【题型】选择题　【知识点】立体几何　【难度】medium
如图，在直三棱柱 $ABC - A_1B_1C_1$ 中，$\angle ACB = 90^\circ$，$AC=6$，$BC=CC_1=\sqrt{2}$，$P$ 是直线 $BC_1$ 上一动点，则 $A_1P+PC$ 的最小值是（ \quad ）

A. $5\sqrt{2}$ \qquad\qquad B. $6+\sqrt{2}$ \qquad\qquad C. $10\sqrt{2}$ \qquad\qquad D. $12+2\sqrt{2}$
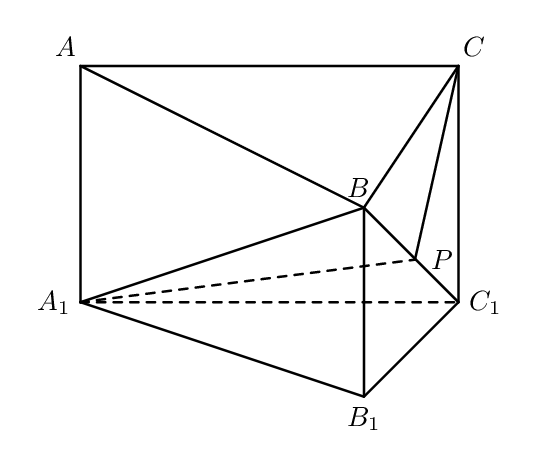
【解答】
【答案】 A

【分析】 将平面 $A_1BC_1$ 和平面 $BCC_1$ 铺平后转化成平面上的问题，再利用余弦定理即可求解.

【详解】 $\because A_1P$ 在平面 $A_1BC_1$ 内，$PC$ 在平面 $BCC_1$ 内，将两个平面铺平后转化成平面上的问题解决，如图：

则 $A_1P+PC$ 的最小值就是平面四边形 $A_1BCC_1$ 内 $A_1C$ 的长，

$\because$ 在直三棱柱 $ABC - A_1B_1C_1$ 中，$CC_1 \perp$ 平面 $A_1B_1C_1$，$A_1C_1 \subset$ 平面 $A_1B_1C_1$，

$\therefore CC_1 \perp A_1C_1$，

$\because \angle ACB = 90^\circ$，$\therefore \angle A_1C_1B_1 = 90^\circ$，即 $A_1C_1 \perp B_1C_1$，

$\because CC_1 \cap B_1C_1 = C_1$，$CC_1, B_1C_1 \subset$ 平面 $BCC_1B_1$，$\therefore A_1C_1 \perp$ 平面 $BCC_1B_1$，

$\because BC_1 \subset$ 平面 $BCC_1B_1$，$\therefore A_1C_1 \perp BC_1$，

$\because BC = CC_1 = \sqrt{2}$，$\therefore \angle CC_1B = 45^\circ$，

在 $\triangle A_1CC_1$ 中，$A_1C_1 = 6$，$CC_1 = \sqrt{2}$，$\angle A_1C_1C = 90^\circ + 45^\circ = 135^\circ$，

$\therefore$ 由余弦定理可得 $A_1C = \sqrt{36 + 2 - 2 \times 6 \times \sqrt{2} \times \left(-\frac{\sqrt{2}}{2}\right)} = 5\sqrt{2}$.

故选：A.
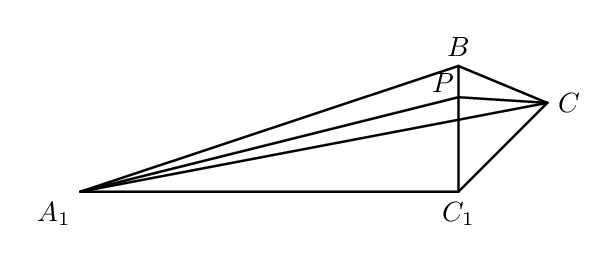